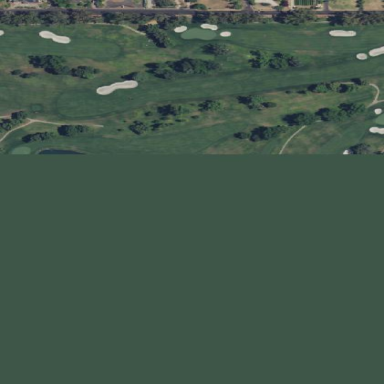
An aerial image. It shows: Golf course surrounded by greenery.